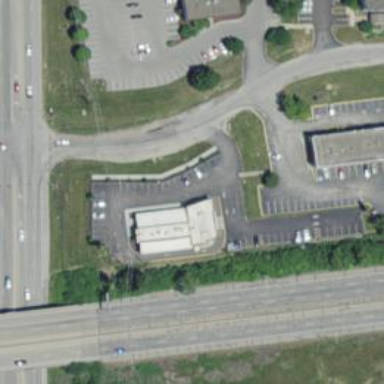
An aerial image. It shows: Parking area.